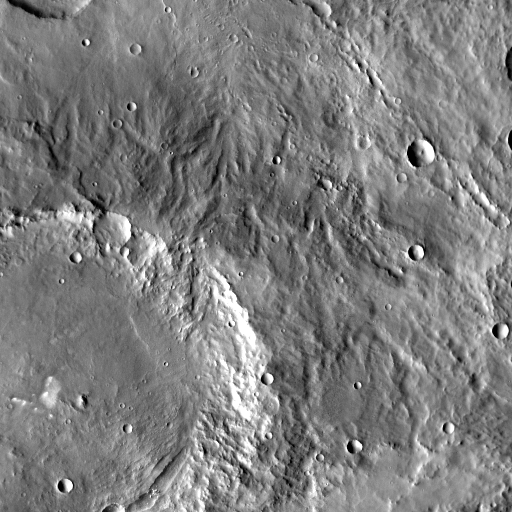
Crater classes present: Background, Other, Layered, Buried, Secondary